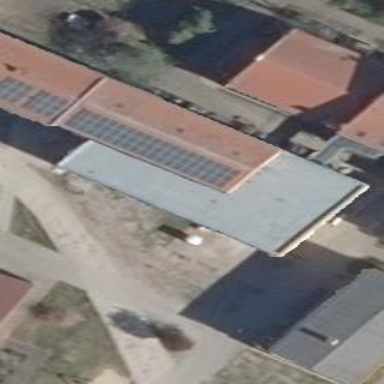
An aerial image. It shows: Industrial building.